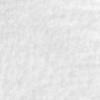
Label: no_change